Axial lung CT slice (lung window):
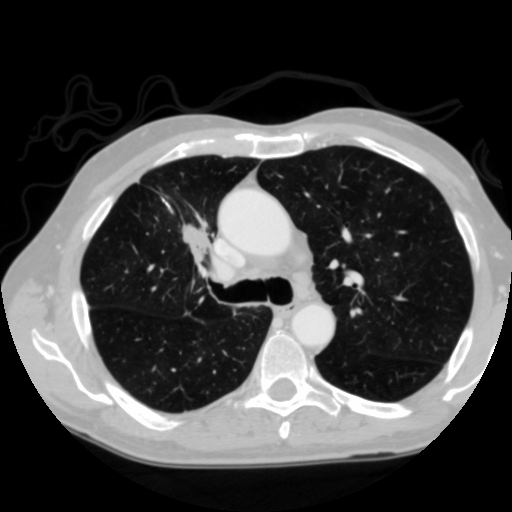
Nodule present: no